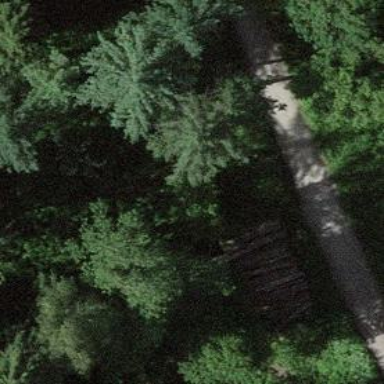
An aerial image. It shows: Overgrown earth path.